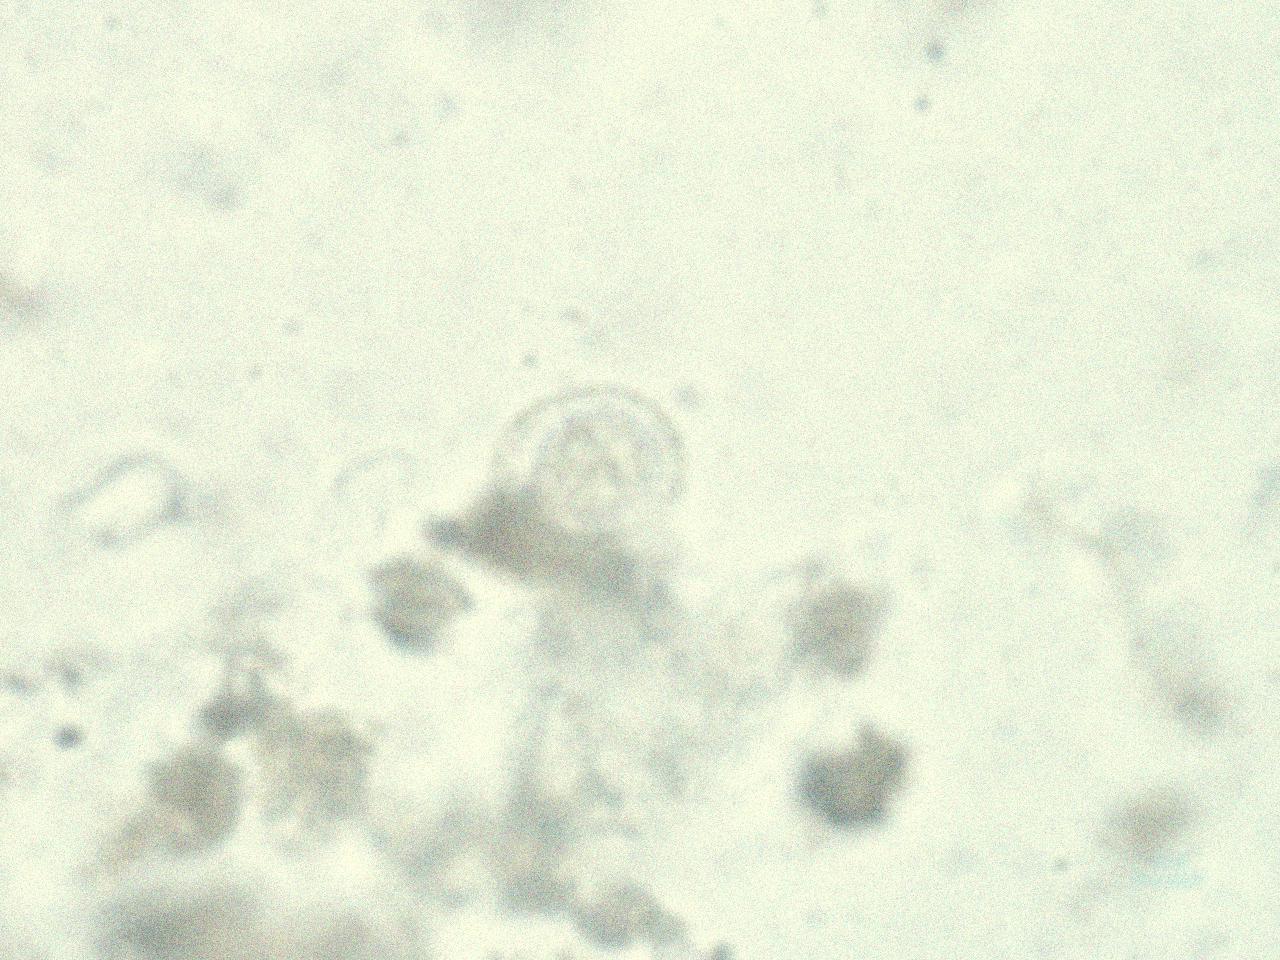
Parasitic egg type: Hymenolepis nana